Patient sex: M
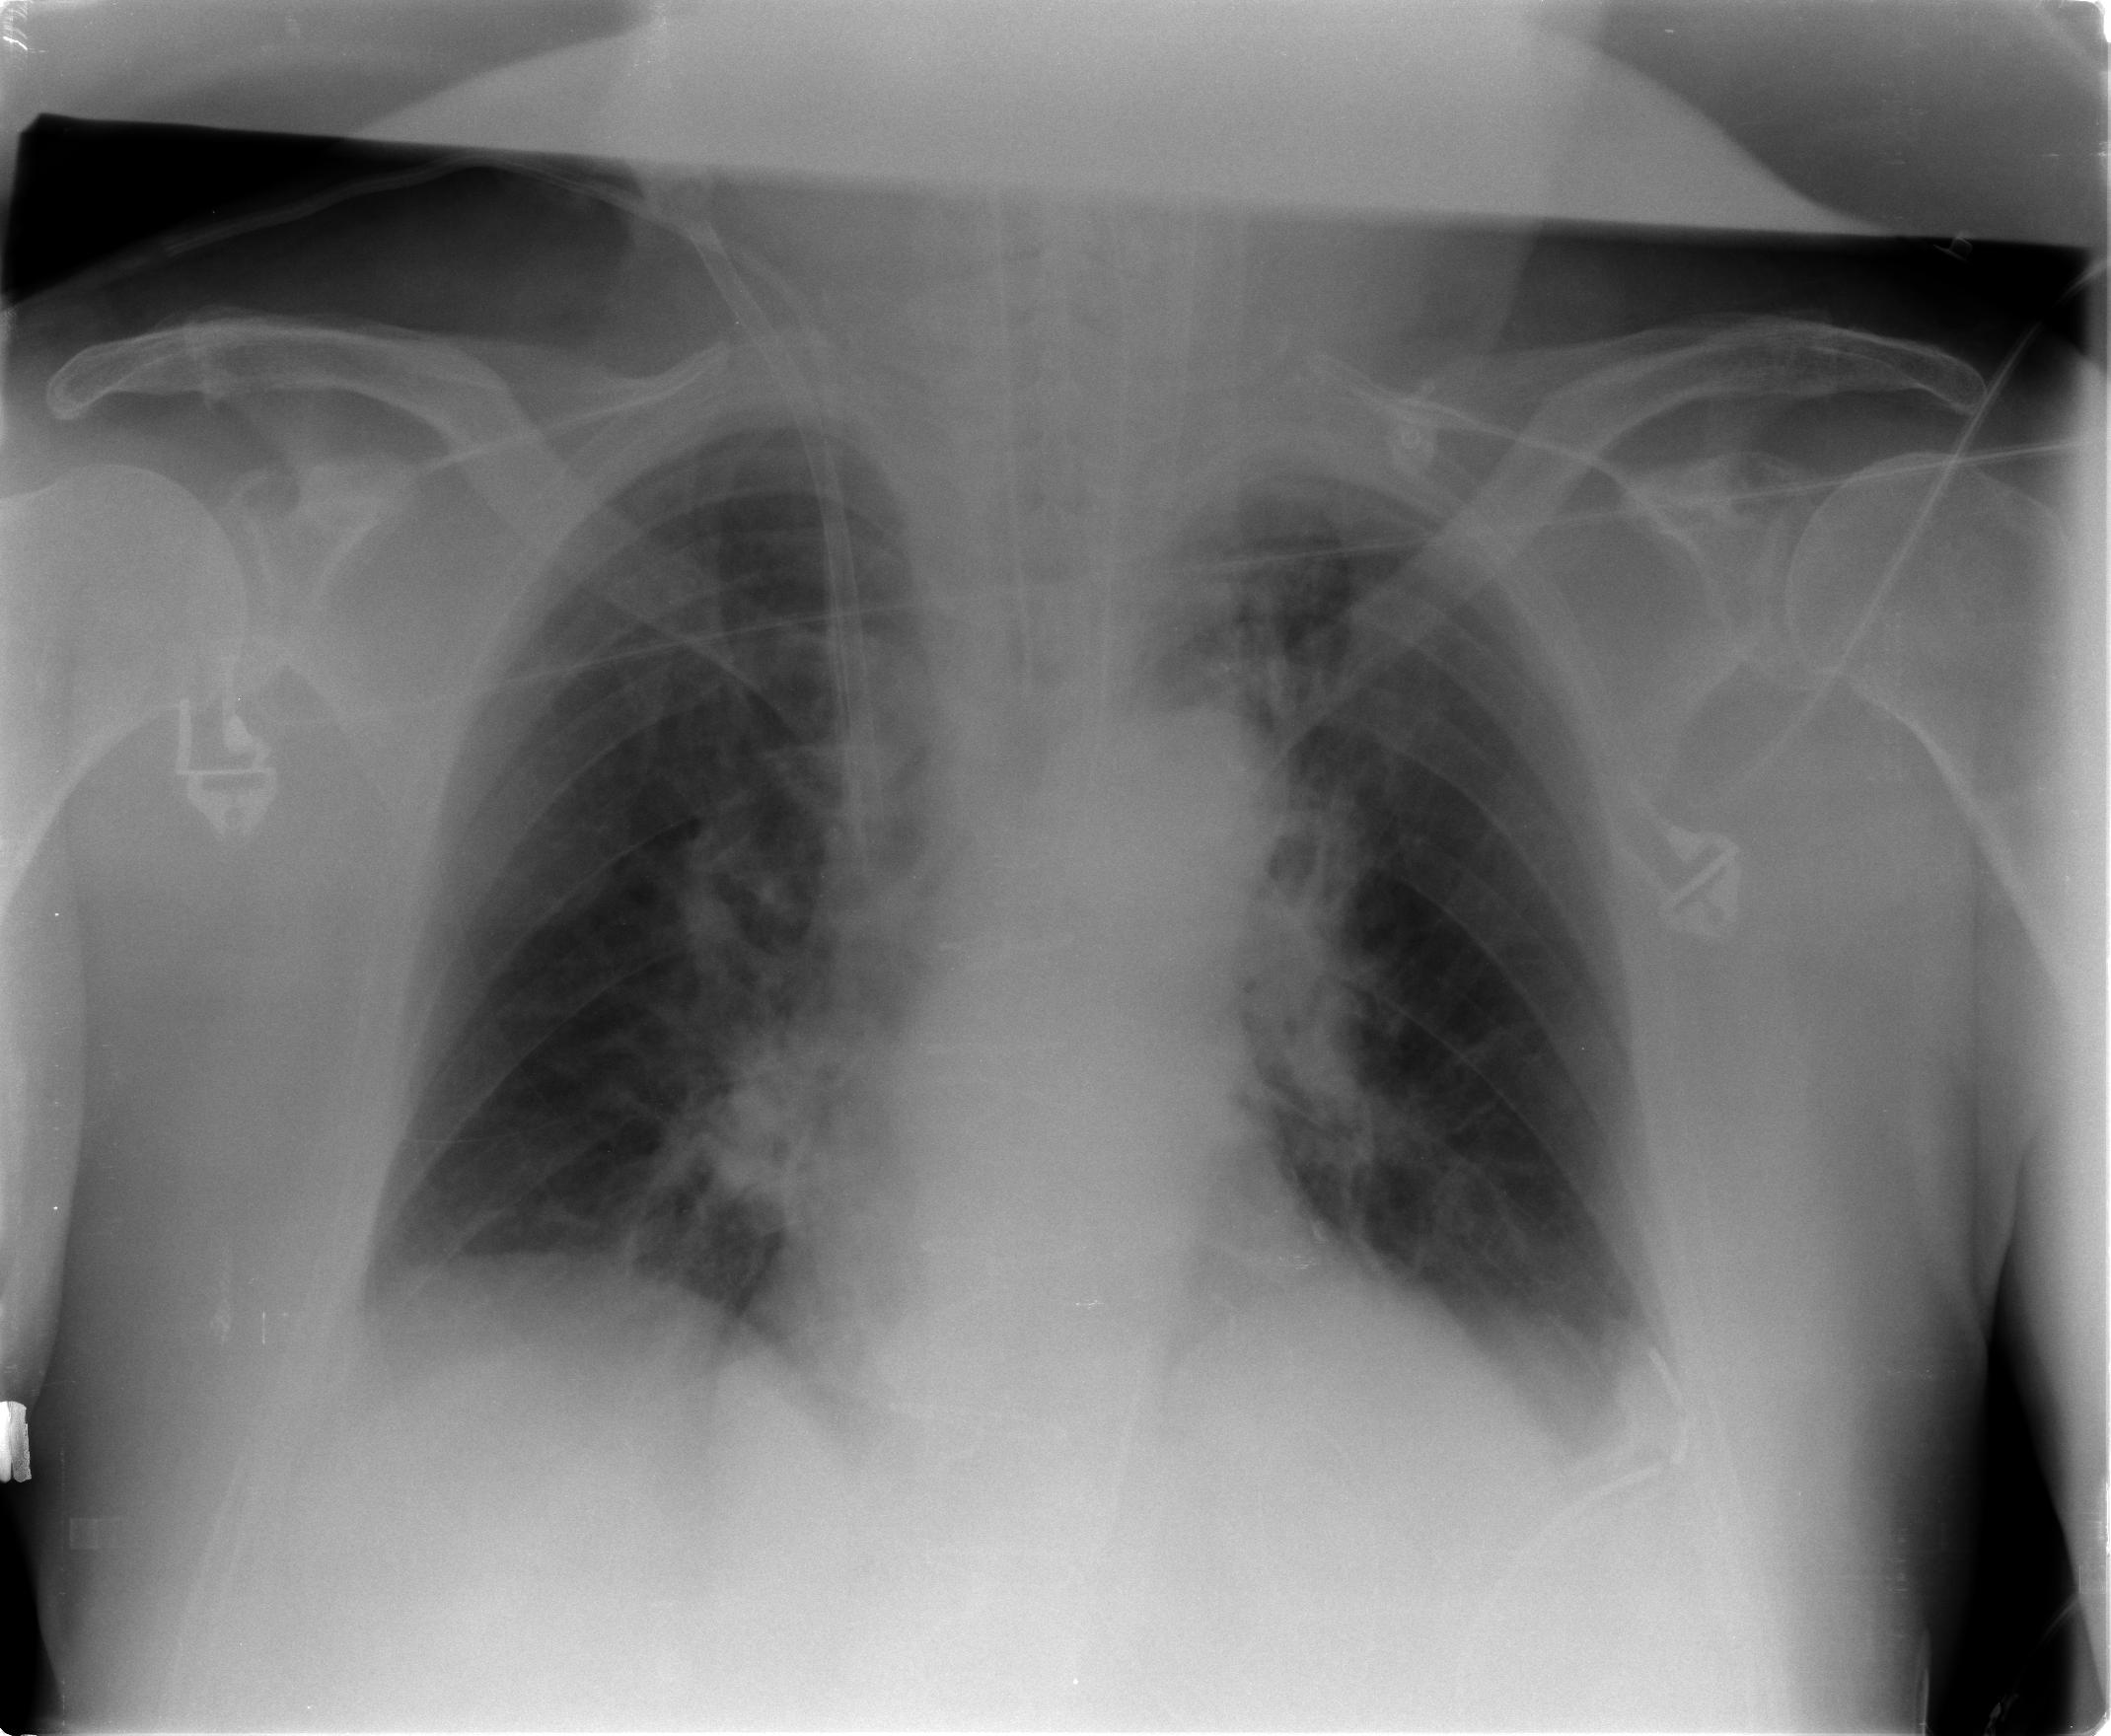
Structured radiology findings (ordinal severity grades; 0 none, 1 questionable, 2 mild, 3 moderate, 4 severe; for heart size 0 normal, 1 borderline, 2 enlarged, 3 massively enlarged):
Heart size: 0
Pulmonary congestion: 2
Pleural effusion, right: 1
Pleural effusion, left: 2
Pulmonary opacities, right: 0
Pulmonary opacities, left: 0
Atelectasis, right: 2
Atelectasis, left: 2